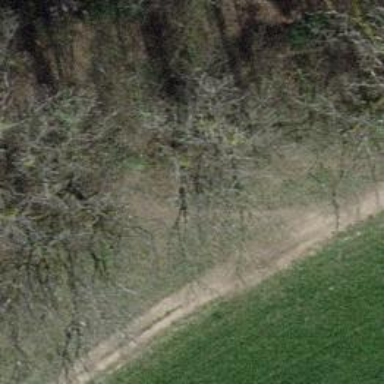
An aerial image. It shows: Unpaved steps.